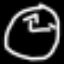
Label: clock